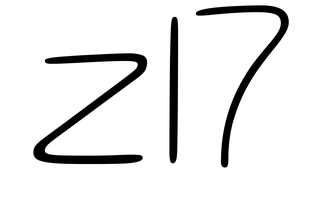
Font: Gluten_Thin